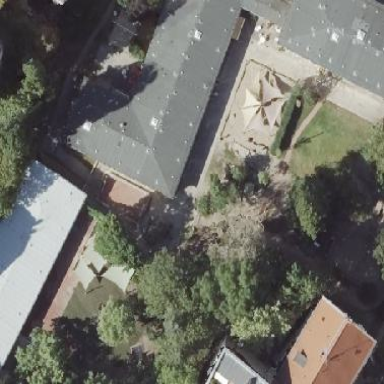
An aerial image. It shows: Kindergarten.